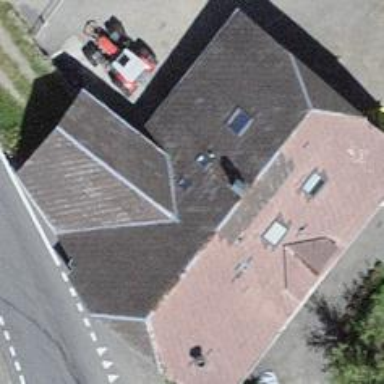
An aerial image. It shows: Farm building.